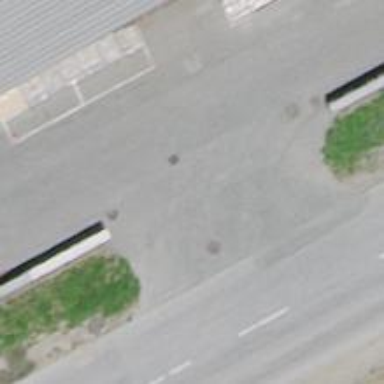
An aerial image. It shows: Gate.